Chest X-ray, AP view. Patient: 66 years old, sex F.
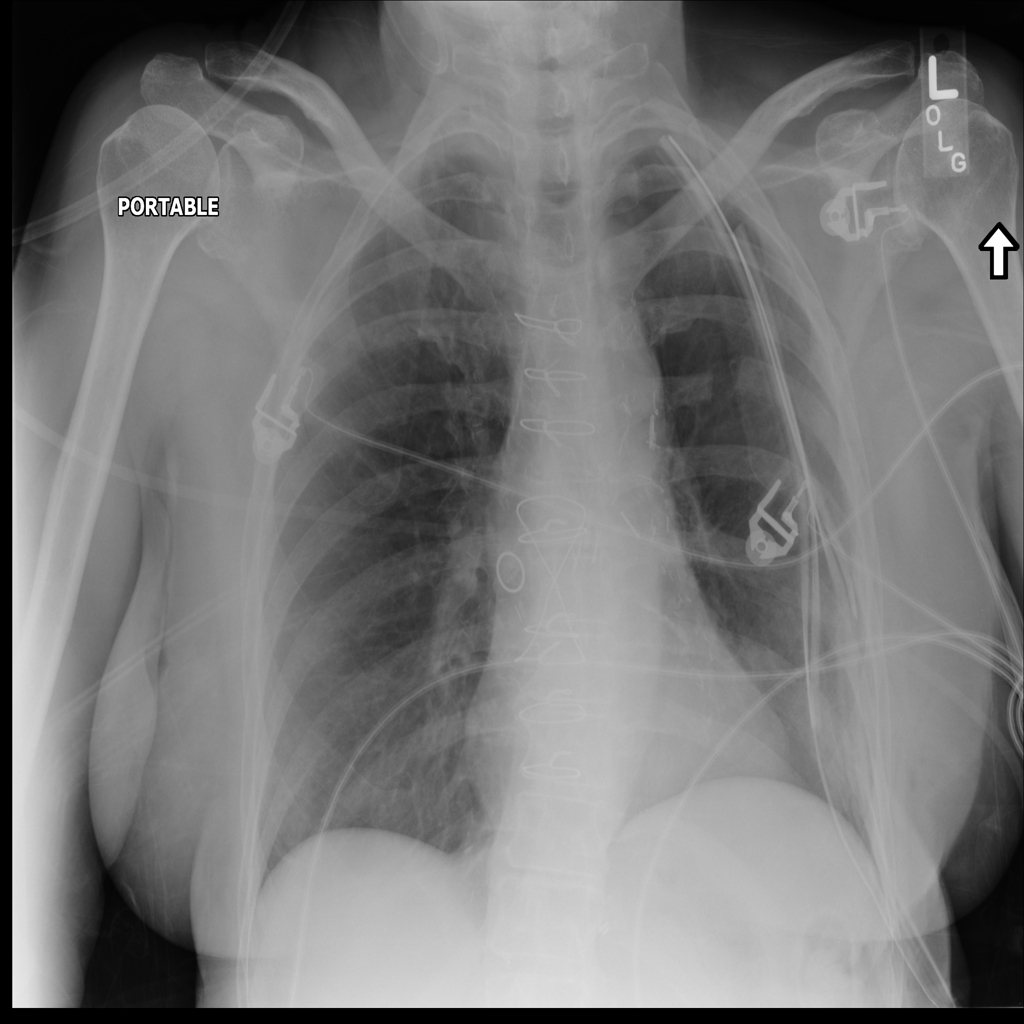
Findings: Emphysema, Mass, Pneumothorax